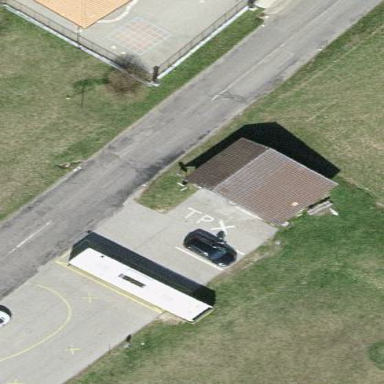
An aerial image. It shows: Garage building.